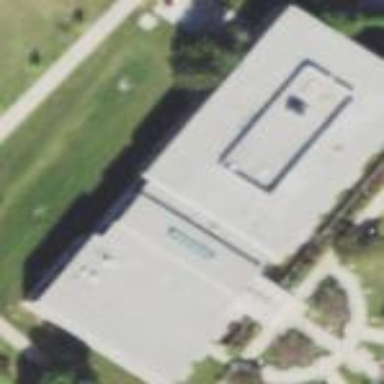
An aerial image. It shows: Building that serves as library.